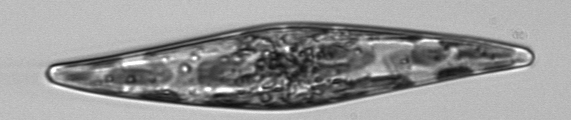
Label: Pleurosigma